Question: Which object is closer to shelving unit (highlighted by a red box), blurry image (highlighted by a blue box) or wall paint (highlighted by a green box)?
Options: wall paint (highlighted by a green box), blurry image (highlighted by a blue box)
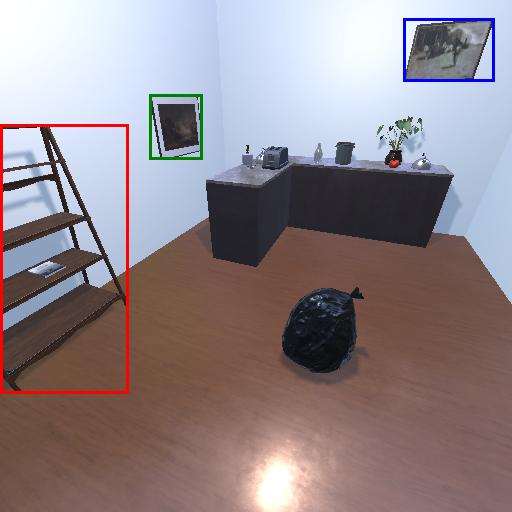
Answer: wall paint (highlighted by a green box)